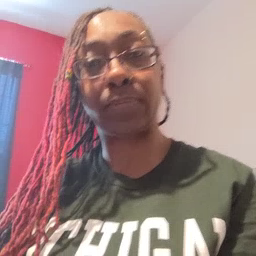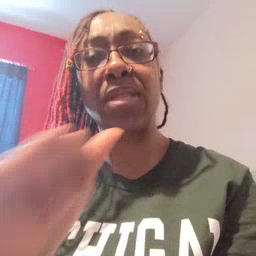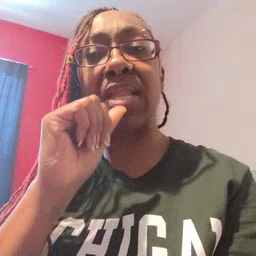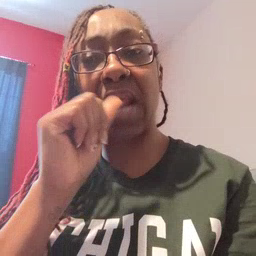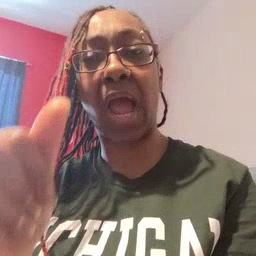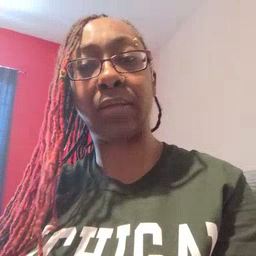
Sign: not